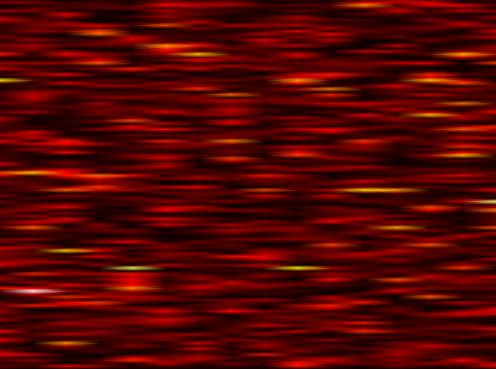
Label: UFMC